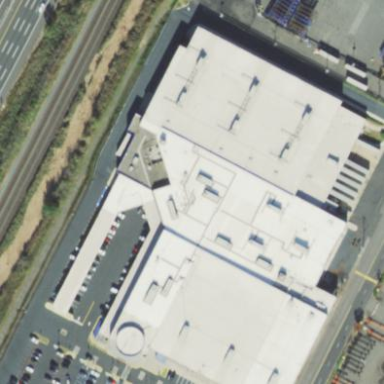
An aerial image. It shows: Retail building that operates as furniture shop.